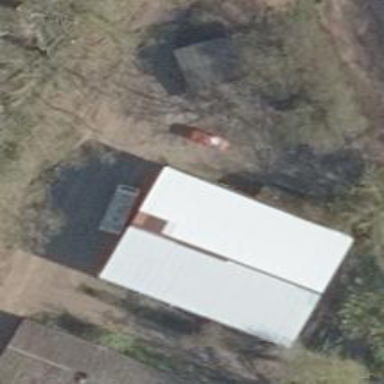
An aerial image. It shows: Gabled roof of grey-colored farm auxiliary building with its roof oriented along the structure.